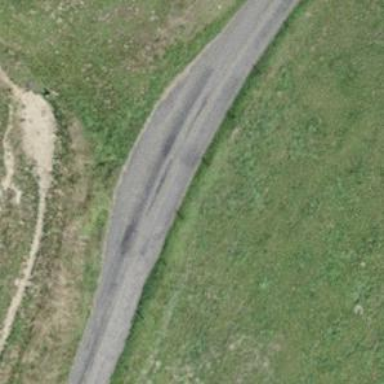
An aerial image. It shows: Passing place on the road.